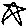
Label: star